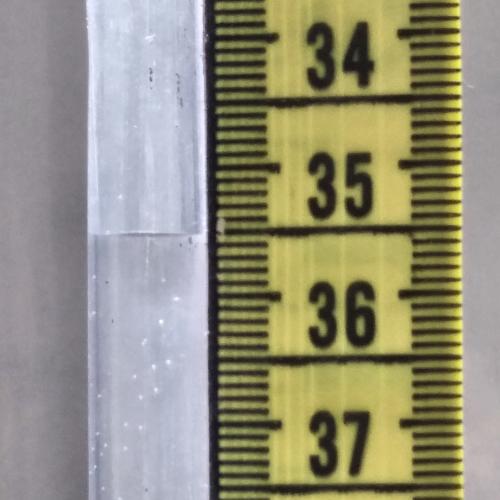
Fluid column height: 35.5 cm